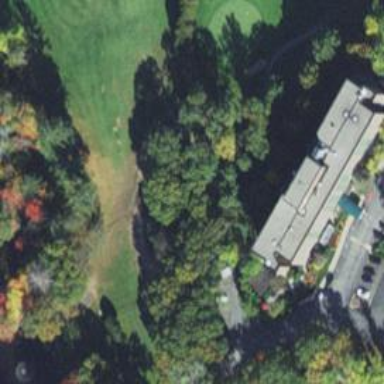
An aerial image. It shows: Footway that doubles as golf path.